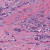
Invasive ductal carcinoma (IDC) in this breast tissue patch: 1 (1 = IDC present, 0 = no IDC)